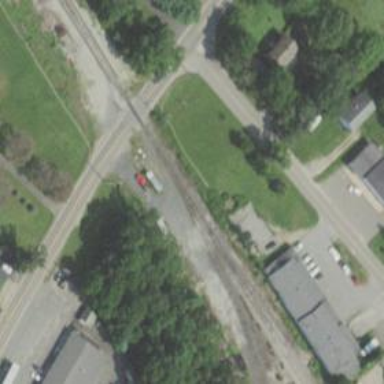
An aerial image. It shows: Junction on the railway.